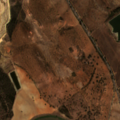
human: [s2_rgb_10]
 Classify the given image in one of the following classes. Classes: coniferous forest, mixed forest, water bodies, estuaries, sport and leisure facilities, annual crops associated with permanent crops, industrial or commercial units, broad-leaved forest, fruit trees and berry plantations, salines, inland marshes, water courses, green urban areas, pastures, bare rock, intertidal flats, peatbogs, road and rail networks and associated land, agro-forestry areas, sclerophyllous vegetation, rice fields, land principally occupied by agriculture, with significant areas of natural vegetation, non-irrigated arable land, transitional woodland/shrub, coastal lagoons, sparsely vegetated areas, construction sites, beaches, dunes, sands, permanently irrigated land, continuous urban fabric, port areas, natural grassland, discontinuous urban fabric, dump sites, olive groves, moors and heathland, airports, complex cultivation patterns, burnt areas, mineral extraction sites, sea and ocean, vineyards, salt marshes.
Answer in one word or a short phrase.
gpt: mineral extraction sites, non-irrigated arable land, permanently irrigated land, agro-forestry areas, transitional woodland/shrub